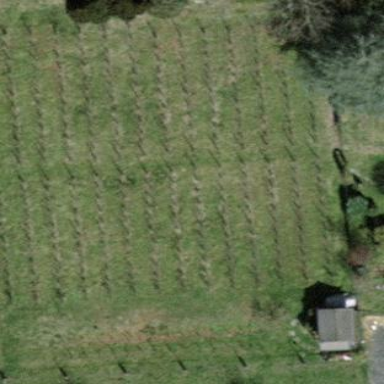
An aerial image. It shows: Beautiful vineyard in the countryside.